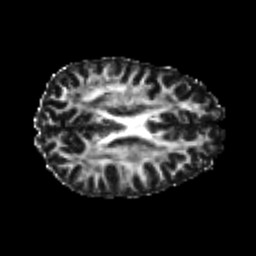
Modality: FA
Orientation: axial
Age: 22
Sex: male
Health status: healthy
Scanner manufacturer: philips
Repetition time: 7.383 s
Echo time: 0.08599 s